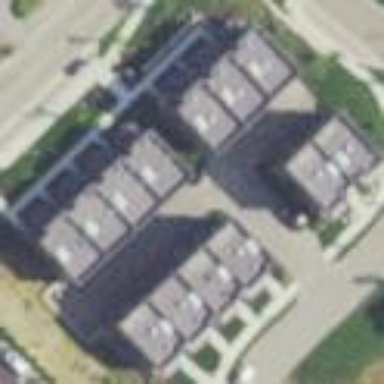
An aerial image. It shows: Condominium within residential area.